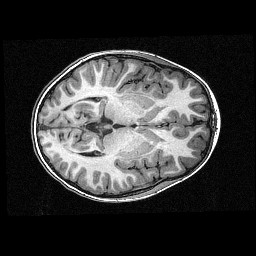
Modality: T1w
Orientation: axial
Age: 12
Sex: male
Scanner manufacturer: siemens
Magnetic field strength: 3 T
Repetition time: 2.3 s
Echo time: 0.00336 s